Question: I tryed to start the hello world example but I got this error:

I have installed the SDK on the location that the get started guide recommend (~/Library/Application Support/TideSDK). There is something I am doing wrong, can you help me please?
Thank you!!!
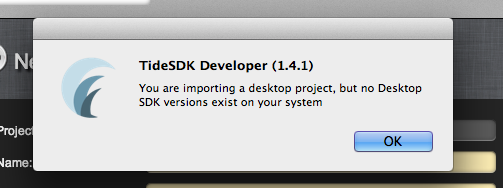
Answer: Heads up!
You need to store the downloaded SDK in
'''
~/Library/Application Support/TideSDK
'''
Thats the library folder inside your user folder, and NOT the global library folder.
You can find more information about setting up TideSDK and getting started with your first app under: <URL>